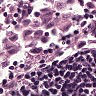
Metastatic tissue present: yes